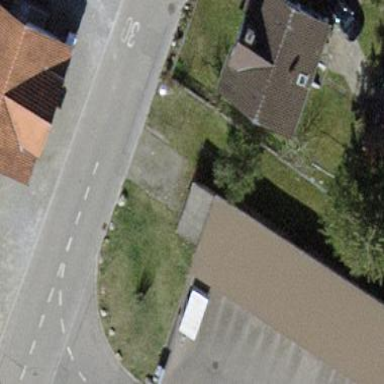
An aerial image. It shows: Group of garages.